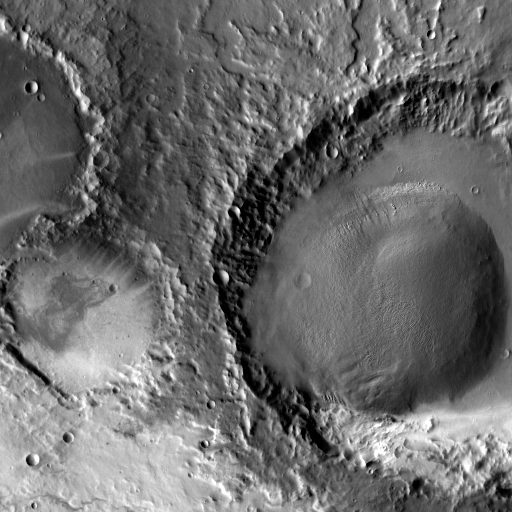
Crater classes present: Background, Other, Secondary